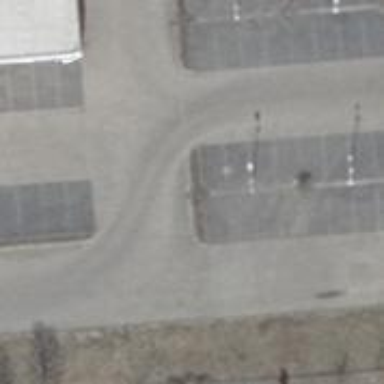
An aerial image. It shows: Road serving as parking aisle.